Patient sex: F
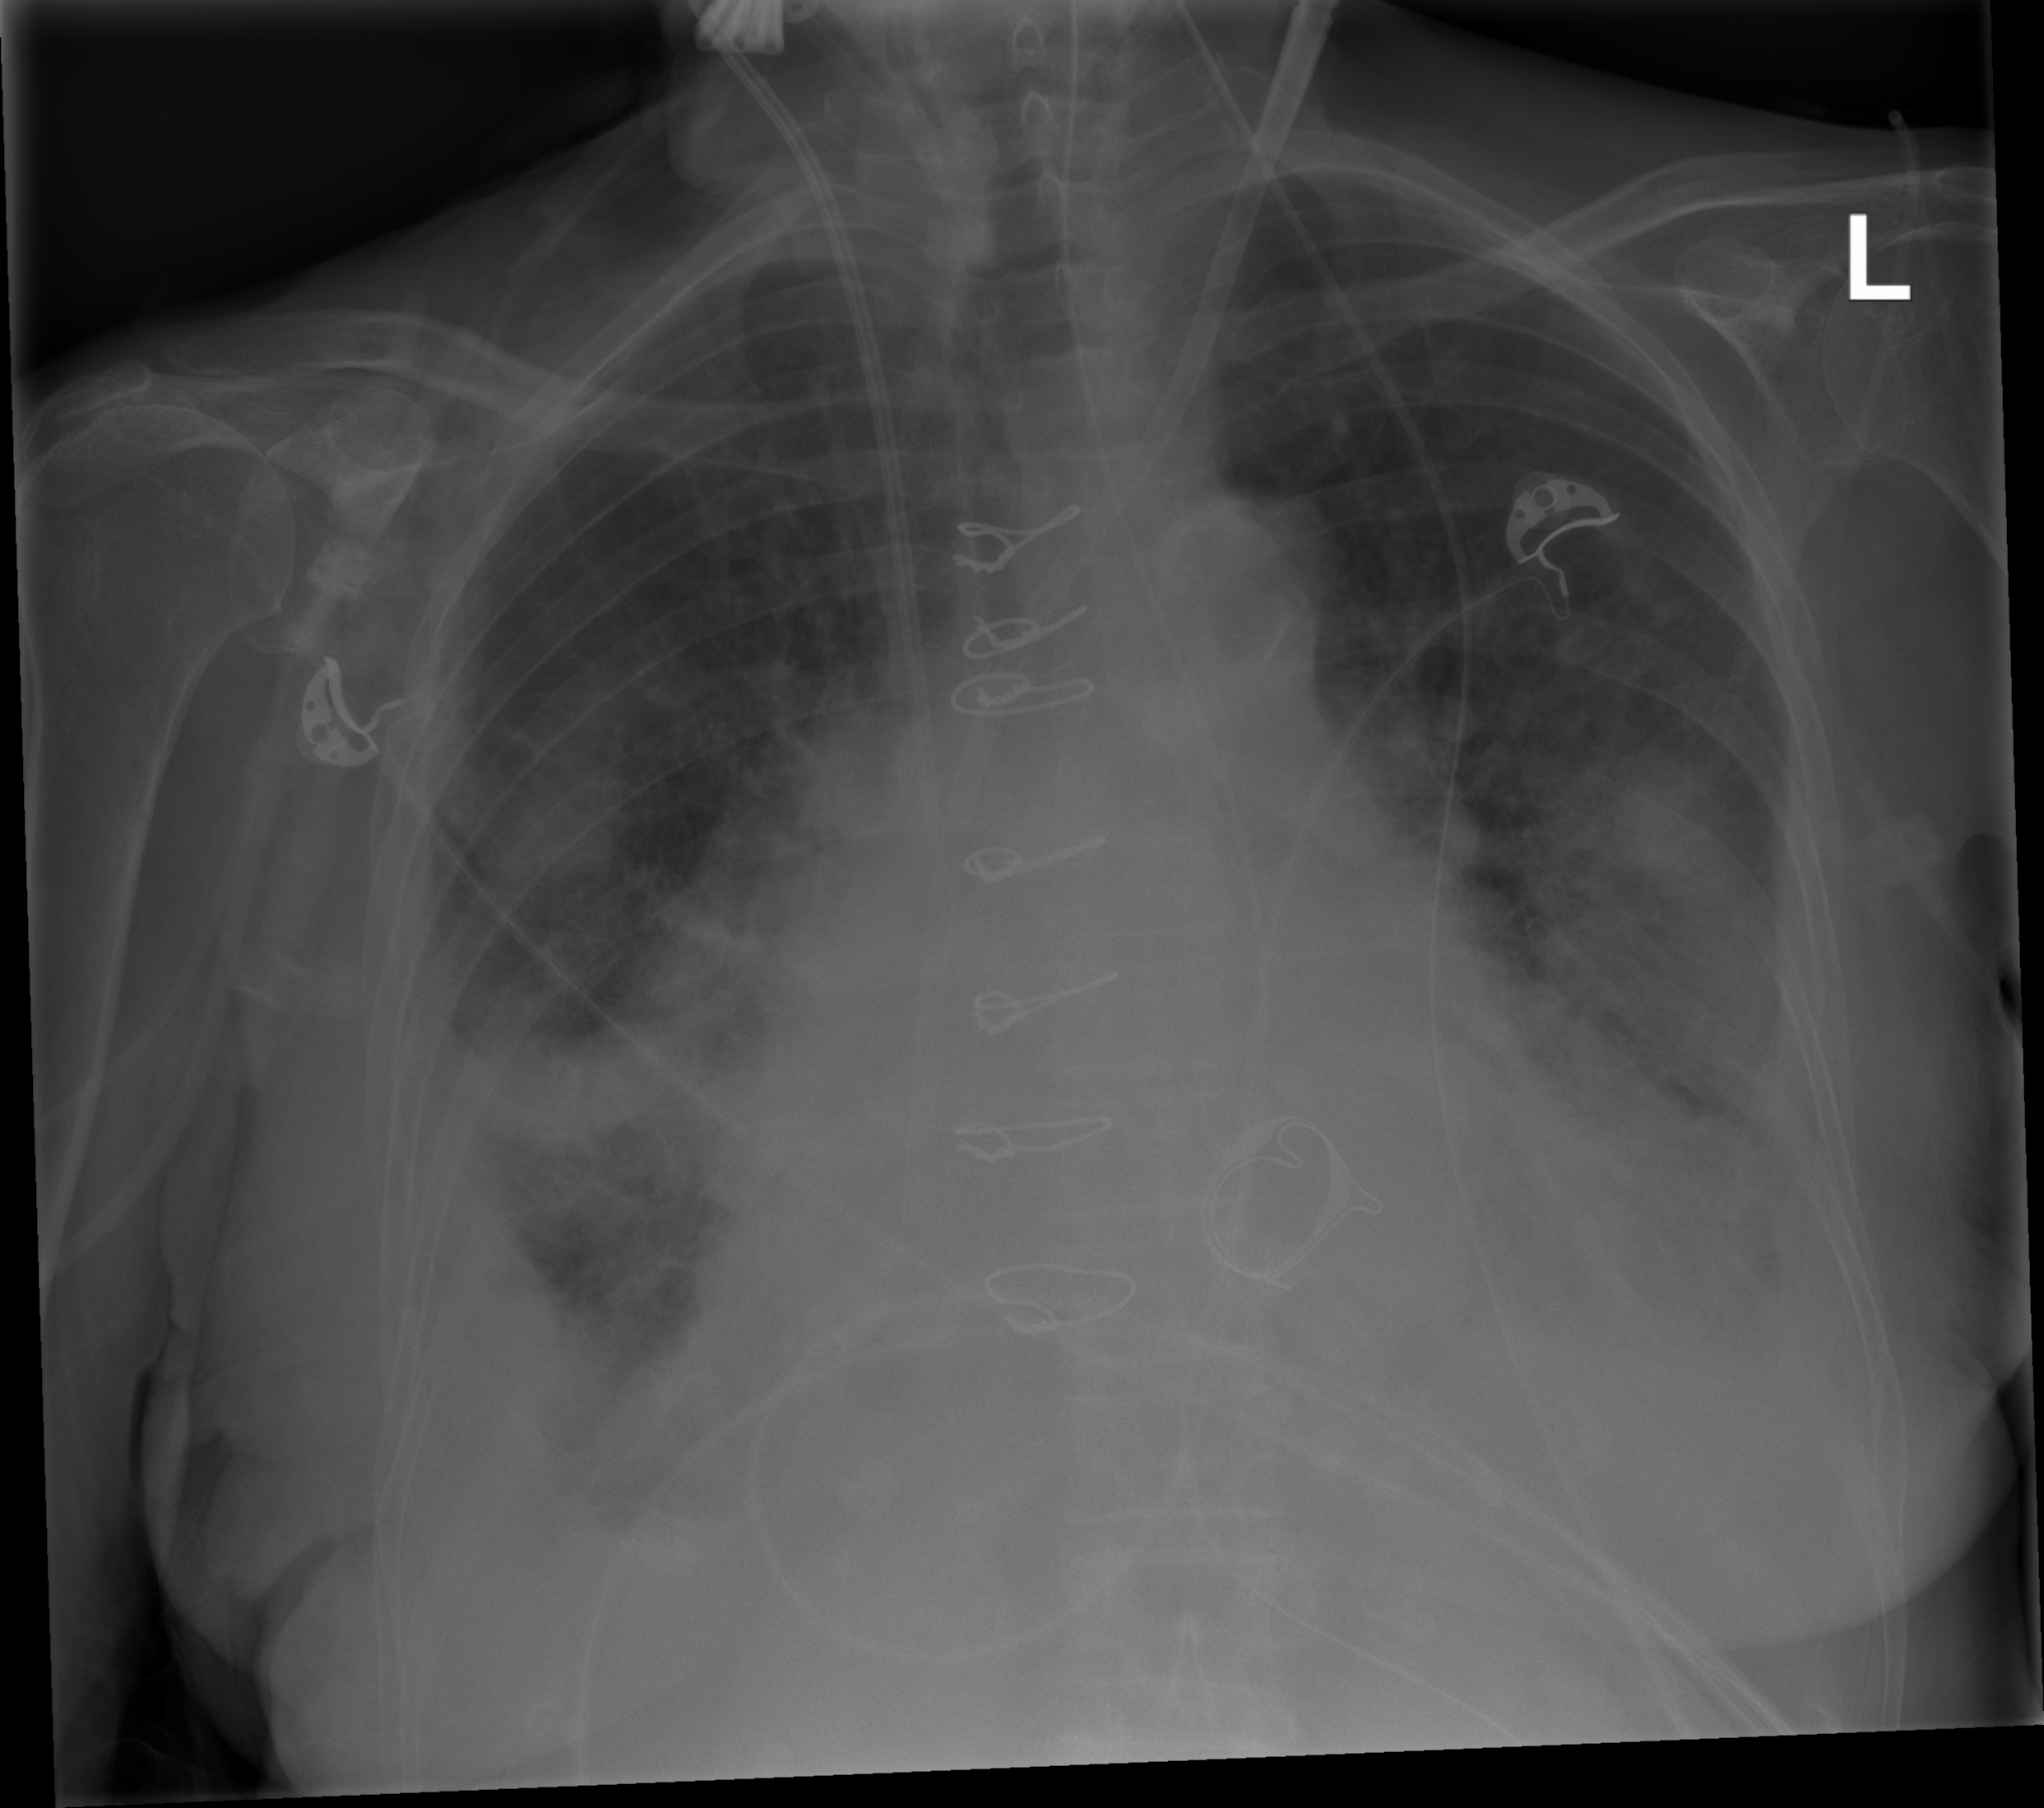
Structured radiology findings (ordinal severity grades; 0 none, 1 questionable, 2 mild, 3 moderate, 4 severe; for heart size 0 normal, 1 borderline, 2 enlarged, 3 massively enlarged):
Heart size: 2
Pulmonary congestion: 2
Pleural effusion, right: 3
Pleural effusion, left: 2
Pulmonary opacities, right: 3
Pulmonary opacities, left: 3
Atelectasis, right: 2
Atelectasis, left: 2